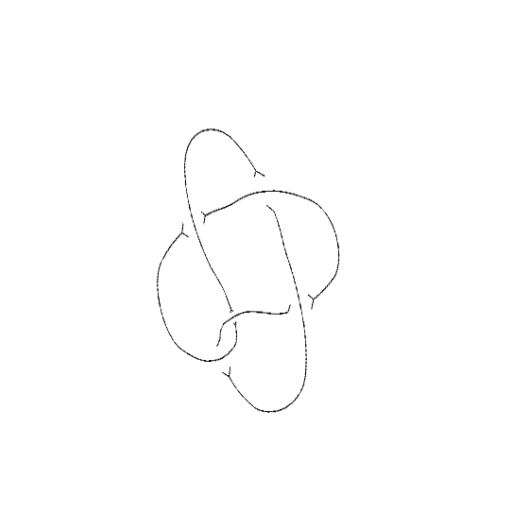
Crossing number: 5